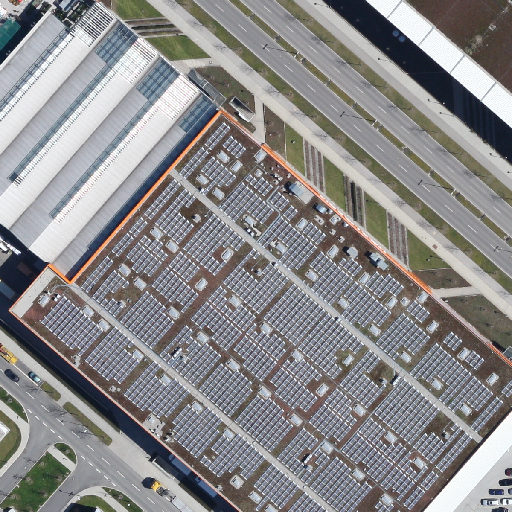
Referring expression: sidewalk